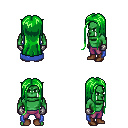
a pixel art fantasy rpg character, male body template, orc, green skin, blue cape, magenta pants, green extra-long hairstyle, metal gloves, brown shoes, four views (front, back, left, right), 2x2 character sprite sheet, small pixel art, hard edges, no anti-aliasing